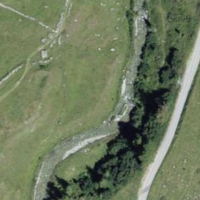
EUNIS habitat code: 26
Species observed at this site:
Arnica montana